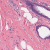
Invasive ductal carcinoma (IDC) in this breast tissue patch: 0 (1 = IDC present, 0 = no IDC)